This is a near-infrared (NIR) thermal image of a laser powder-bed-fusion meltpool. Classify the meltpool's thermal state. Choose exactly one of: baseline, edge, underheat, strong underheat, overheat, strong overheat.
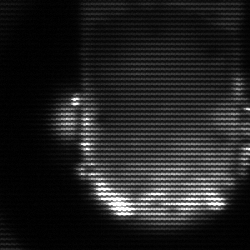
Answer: baseline